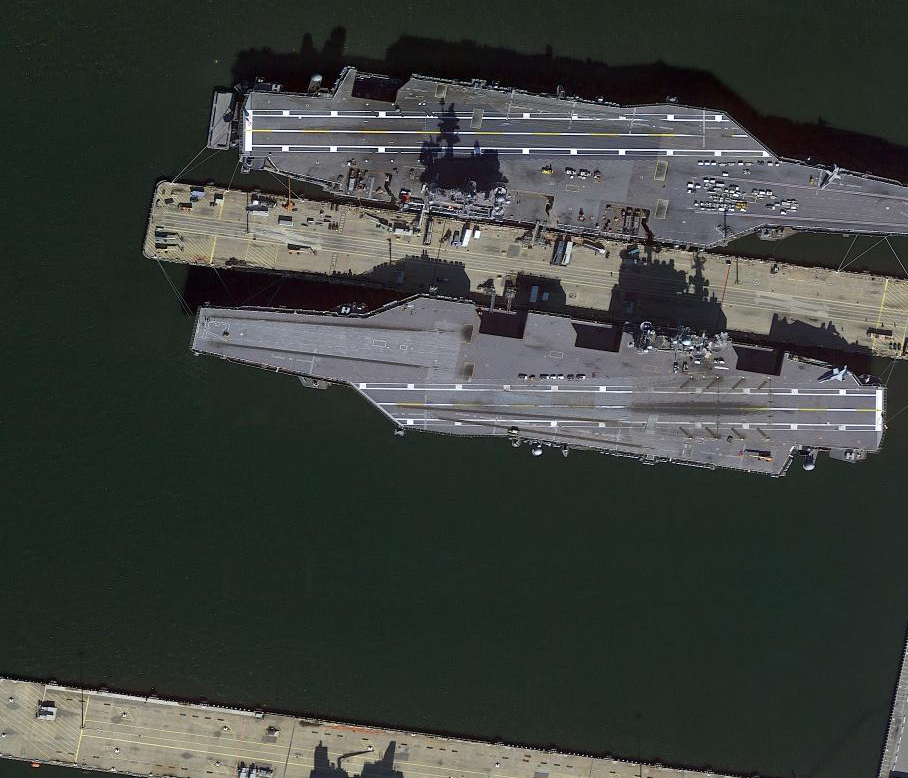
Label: aircraft_carrier